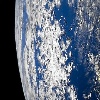
Label: cloud